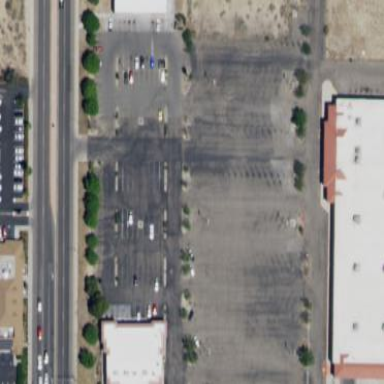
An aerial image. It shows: Retail area.